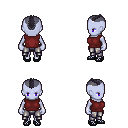
a pixel art fantasy rpg character, female body template, dark elf, purple skin, maroon sleeveless shirt, metal pants, raven short mohawk hairstyle, ghillies, four views (front, back, left, right), 2x2 character sprite sheet, small pixel art, hard edges, no anti-aliasing